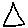
Label: triangle